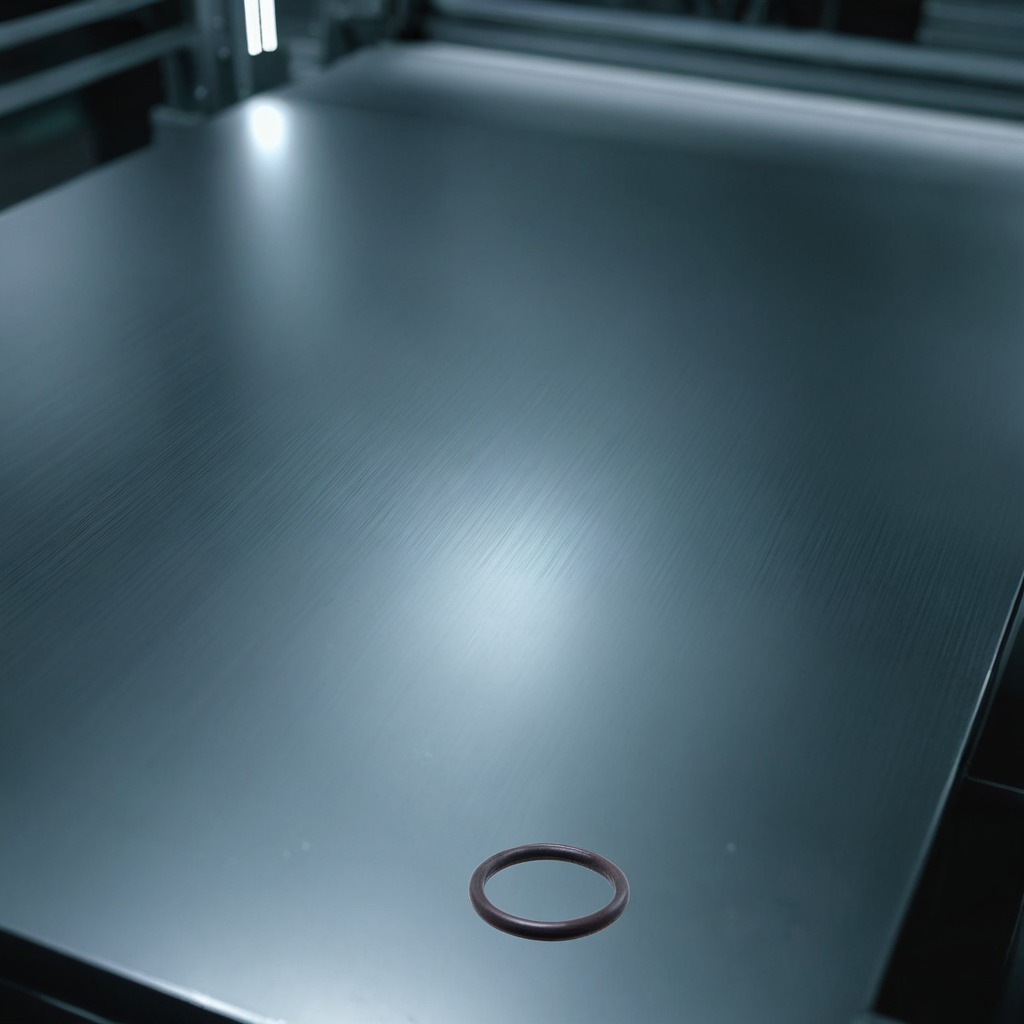
A rubber O-ring is lying on the metal table in the machine shop under fluorescent lights.